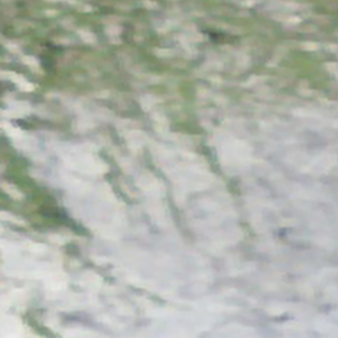
Label: other